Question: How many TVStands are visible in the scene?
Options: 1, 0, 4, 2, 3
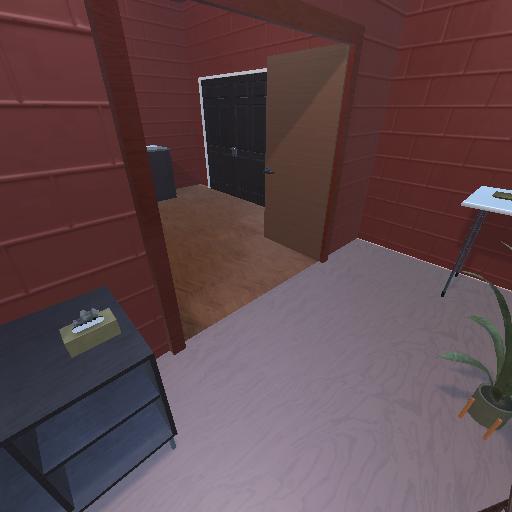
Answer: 1